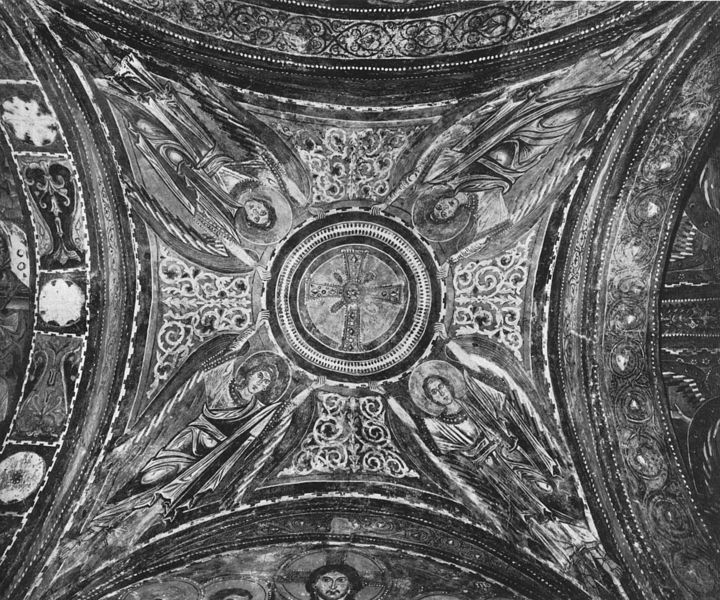
Titel: Kathedrale in Anagni
Standort: Anagni (EU - I - Latium)
Schlagwörter: dunkel, flügel, gemälde, kopf, weiß, grau, männer, pfeiler, schwarz, dach, ornament, arme, rahmen, kirche, gold, decke, gotik, renaissance, kreis, rund, engel, ranken, bogen, rundbogen, kuppel, dekoration, ornamente, verzierung, foto, fotografie, photographie, bögen, vier, gewölbe, medaillon, kreuz, dom, schwarz-weiß, mosaik, münster, photo, heiligenschein, gotisch, christus, jesus, christlich, heben, heilige, deckengemälde, fresko, heilig, ornamentik, wandbild, stemmen, erzengel, streben, abbildung, okulus, vierung, kuppeldach, apostel, kreuzkuppel, deckengewölbe, christud, heilge, engelsflügel, kirchendecke, östlich, kreuzt, dacch, gewölbebogen